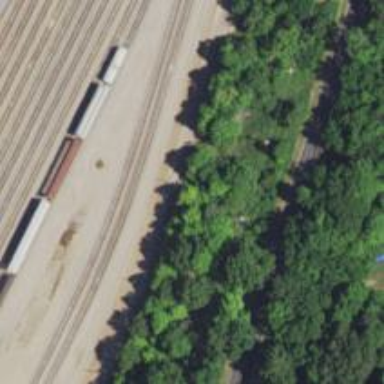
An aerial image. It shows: Railway siding for service.